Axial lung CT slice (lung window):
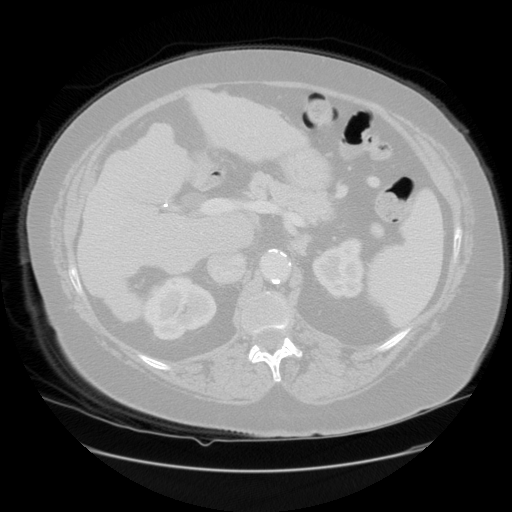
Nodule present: no